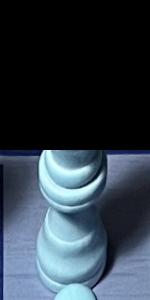
Label: Queen_White